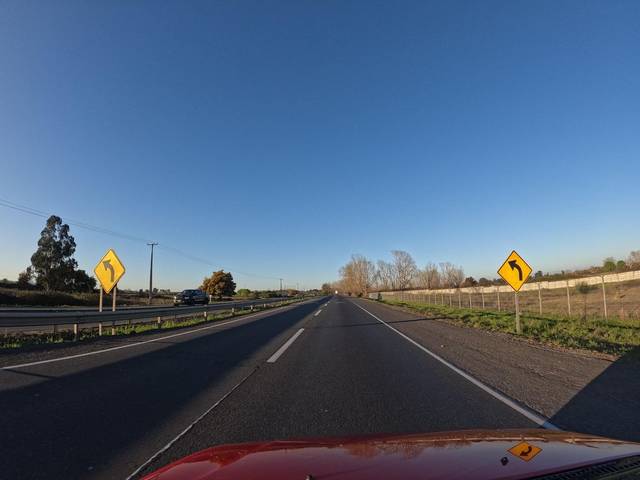
Region: Chile
Coordinates: -36.622, -72.159